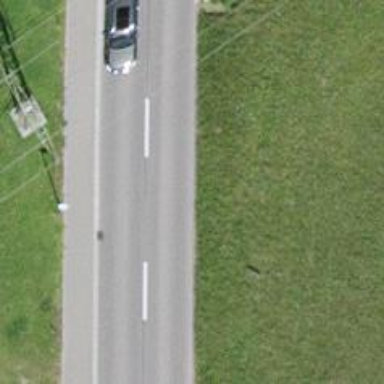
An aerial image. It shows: Secondary road with asphalt surface.